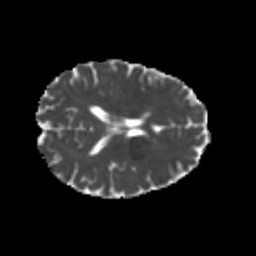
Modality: MD
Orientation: axial
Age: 23
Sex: female
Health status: healthy
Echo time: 0.074 s